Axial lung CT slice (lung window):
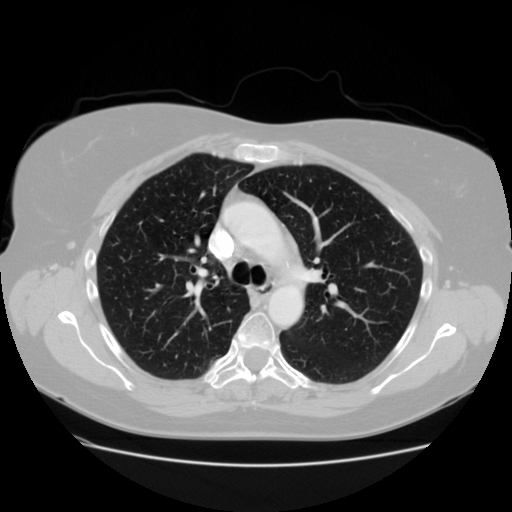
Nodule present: no